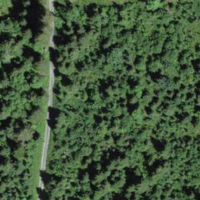
EUNIS habitat code: 43
Species observed at this site:
Petasites albus